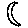
Label: moon